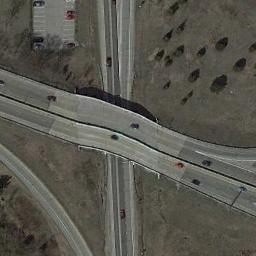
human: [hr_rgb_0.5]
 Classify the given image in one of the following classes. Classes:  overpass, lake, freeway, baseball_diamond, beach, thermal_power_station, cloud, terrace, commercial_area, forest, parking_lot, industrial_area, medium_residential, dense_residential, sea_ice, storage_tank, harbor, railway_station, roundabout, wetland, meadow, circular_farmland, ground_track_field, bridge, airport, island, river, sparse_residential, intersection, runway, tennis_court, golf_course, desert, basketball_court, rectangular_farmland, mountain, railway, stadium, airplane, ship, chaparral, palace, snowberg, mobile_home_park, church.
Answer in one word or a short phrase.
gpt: overpass